Current action and preconditions to check: path_clear

Your task: For each precondition in the list above, predict whether it will hold at this action.

Consider the current scene as observed from the mobile robot's camera, and analyze the predicted future states of all dynamic agents (e.g., people, animals, vehicles, or any moving entities) within the NEXT SECOND.

IMPORTANT: Only answer "very likely" if you are absolutely certain—based on strong, clear evidence—that a dynamic agent will violate the precondition in the predicted future state. Do NOT answer "very likely" for unlikely, ambiguous, or low-probability risks.

Ask yourself for each precondition: Is there a high probability, with clear and convincing evidence, that the predicted future states of any dynamic agent will interfere with the predicted future state of the currently executing action within the NEXT SECOND, causing that precondition to fail?

Assess the risk level based on these predictions. Use "likely" or "very likely" if motions create a clear risk of interference.

Use "neutral" or "improbable" if agents are nearby but their predicted paths are clearly diverging or non-conflicting.

Failure Risk Categories: "very improbable", "improbable", "neutral", "likely", "very likely"

Answer Format: Output ONLY the probability_of_failure value from these categories: "very improbable", "improbable", "neutral", "likely", "very likely"

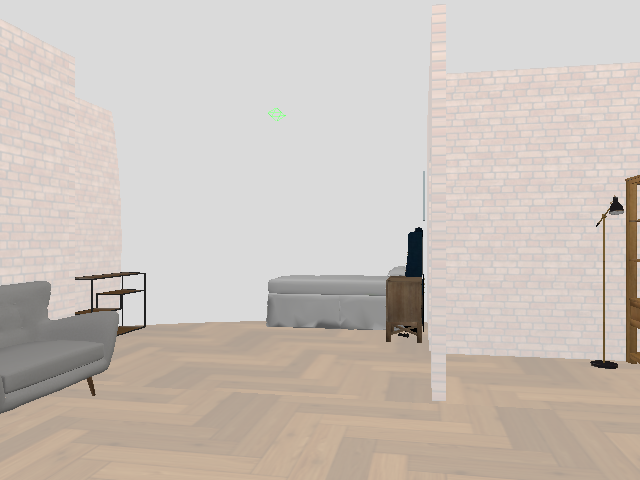

Answer: very improbable